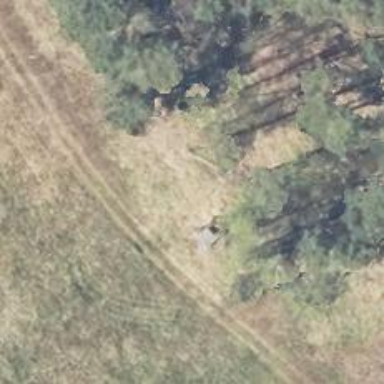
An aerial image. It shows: Hunting stand.